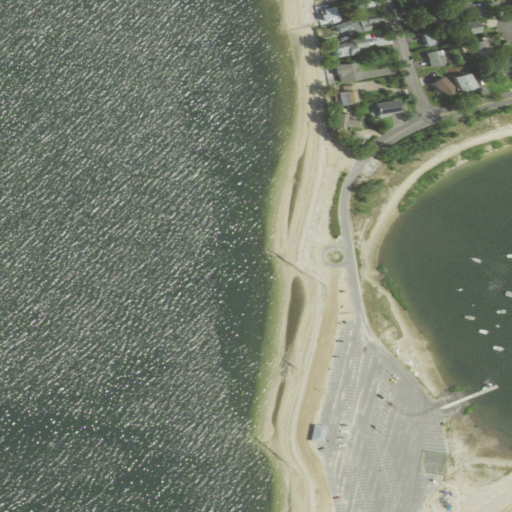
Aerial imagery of beach in New York named Hobart Beach containing open water, medium intensity development, low intensity development, high intensity development, and barren land